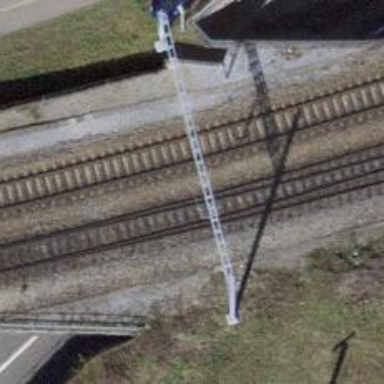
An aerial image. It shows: Bridge with single railway track electrified by contact line.